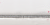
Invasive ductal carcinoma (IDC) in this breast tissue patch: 0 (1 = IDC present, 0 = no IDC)